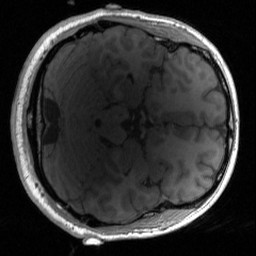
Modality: T1w
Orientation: axial
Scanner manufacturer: siemens
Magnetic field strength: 3 T
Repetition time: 2 s
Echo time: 0.0022 s